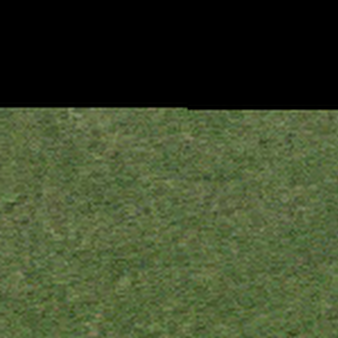
Label: other